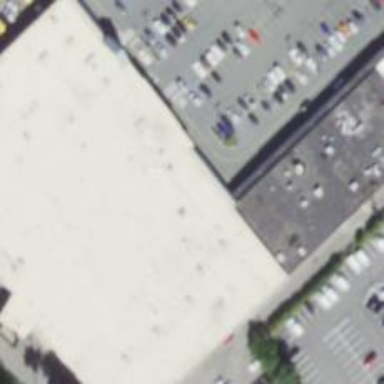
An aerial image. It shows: Supermarket.